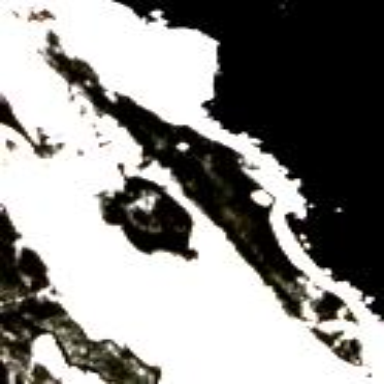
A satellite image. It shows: Islet located along the natural coastline.